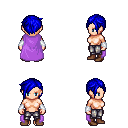
a pixel art fantasy rpg character, female body template, human, light skin, lavender cape, metal pants, blue pixie cut hairstyle, white cloth bracers, brown shoes, four views (front, back, left, right), 2x2 character sprite sheet, small pixel art, hard edges, no anti-aliasing